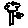
Label: tree